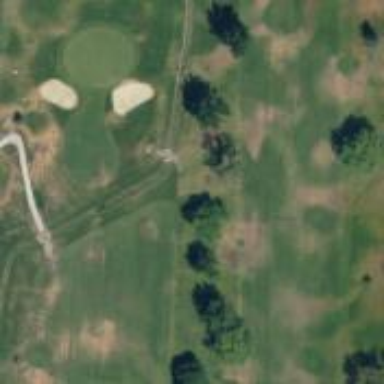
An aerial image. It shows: Golf course feature - water hazard.